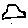
Label: car